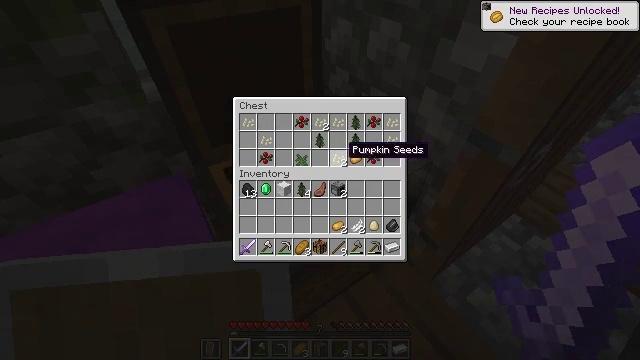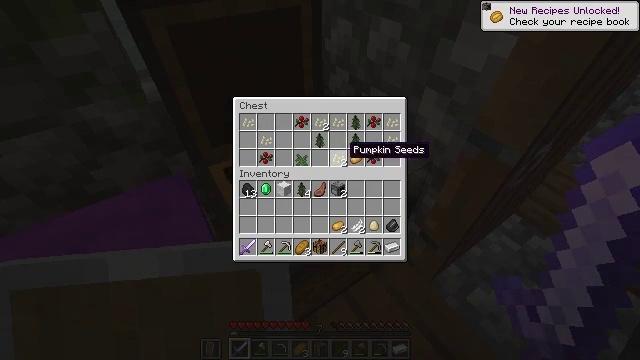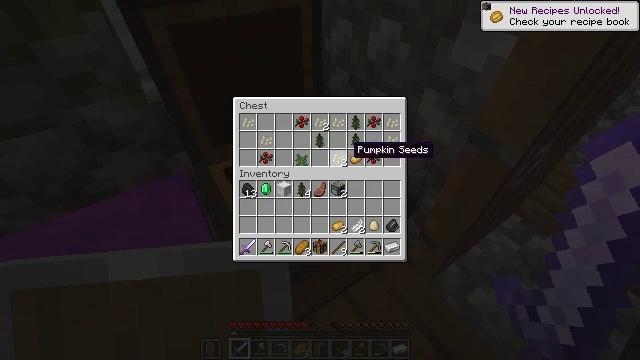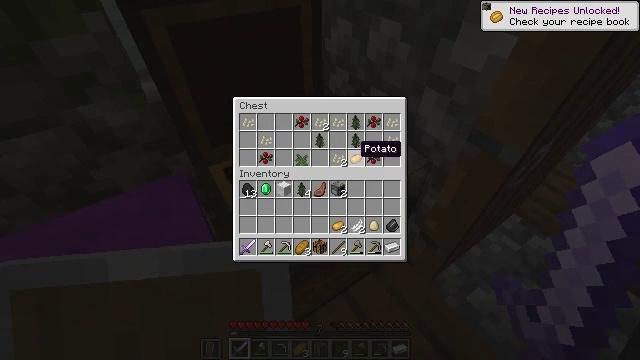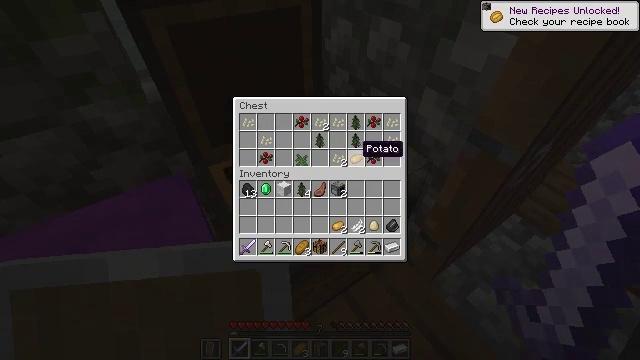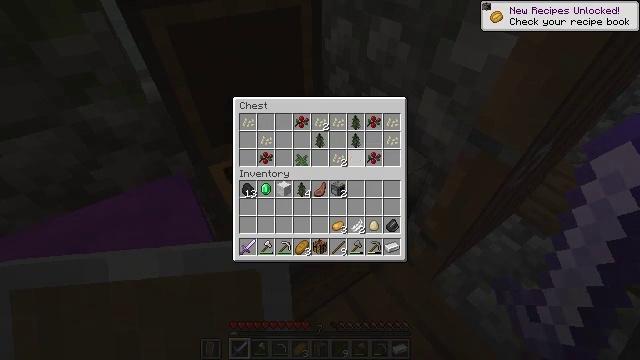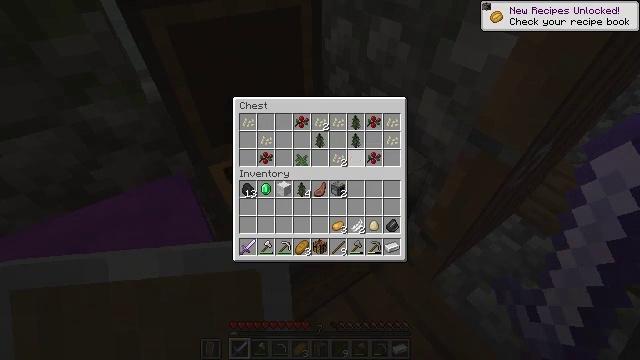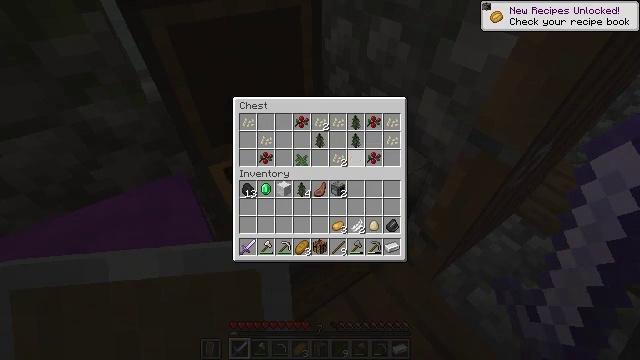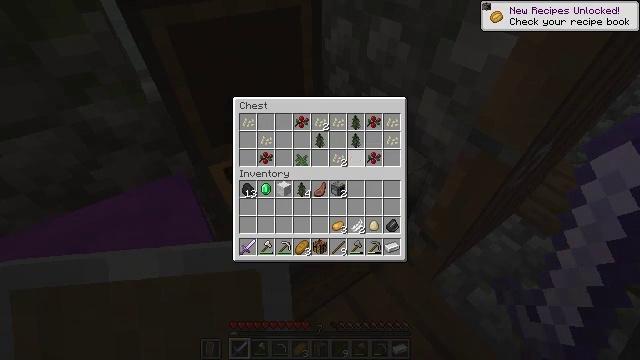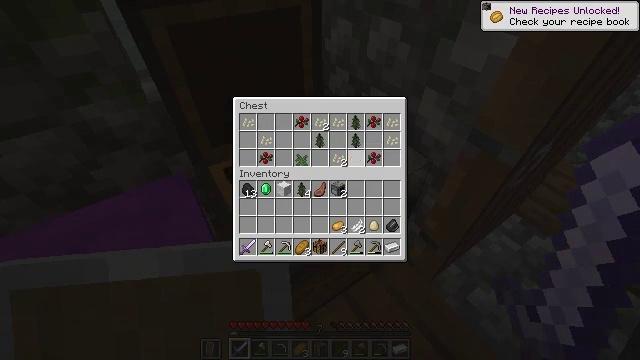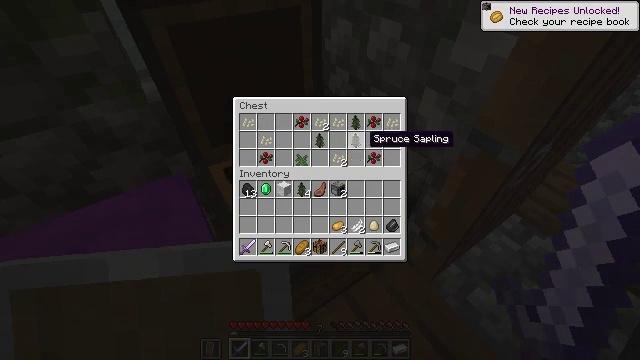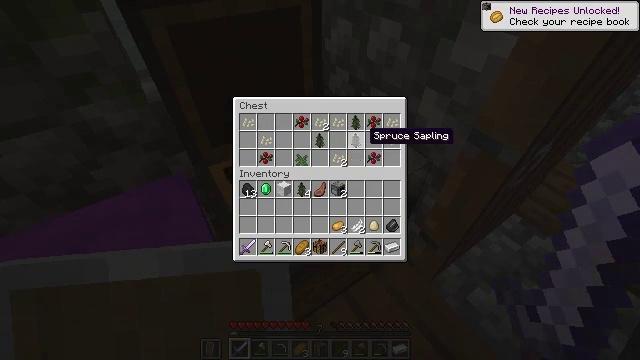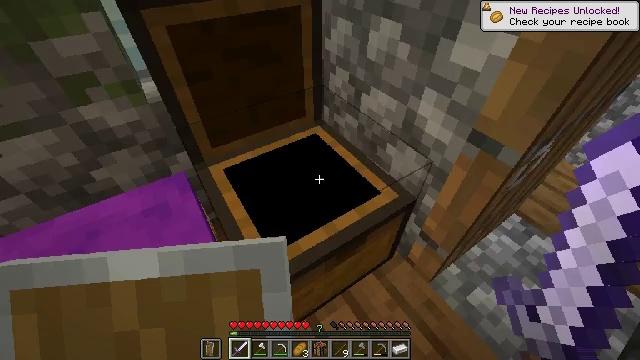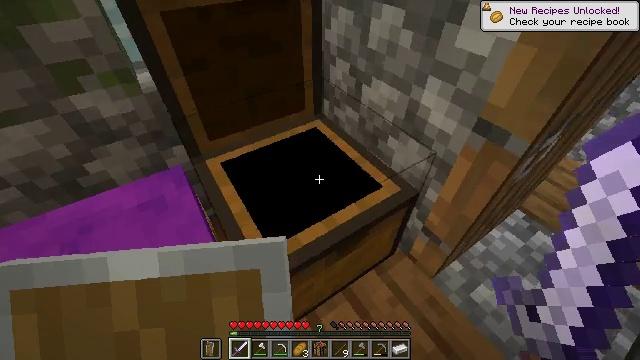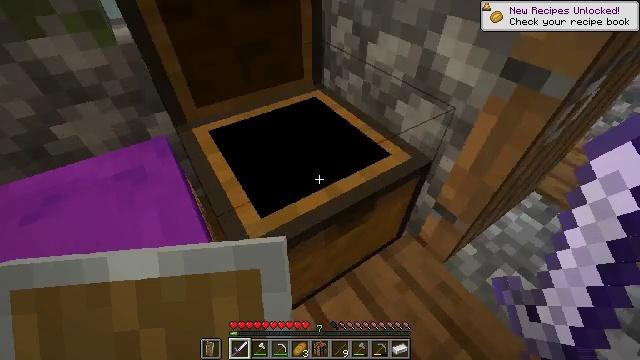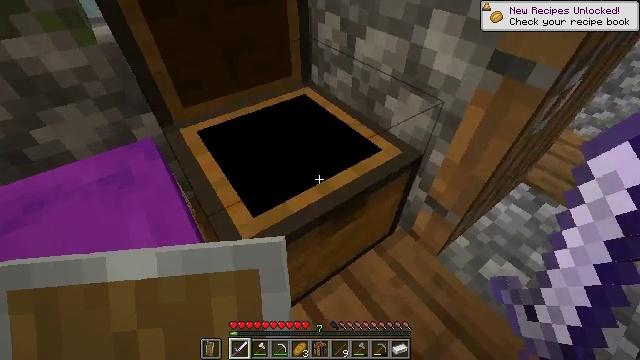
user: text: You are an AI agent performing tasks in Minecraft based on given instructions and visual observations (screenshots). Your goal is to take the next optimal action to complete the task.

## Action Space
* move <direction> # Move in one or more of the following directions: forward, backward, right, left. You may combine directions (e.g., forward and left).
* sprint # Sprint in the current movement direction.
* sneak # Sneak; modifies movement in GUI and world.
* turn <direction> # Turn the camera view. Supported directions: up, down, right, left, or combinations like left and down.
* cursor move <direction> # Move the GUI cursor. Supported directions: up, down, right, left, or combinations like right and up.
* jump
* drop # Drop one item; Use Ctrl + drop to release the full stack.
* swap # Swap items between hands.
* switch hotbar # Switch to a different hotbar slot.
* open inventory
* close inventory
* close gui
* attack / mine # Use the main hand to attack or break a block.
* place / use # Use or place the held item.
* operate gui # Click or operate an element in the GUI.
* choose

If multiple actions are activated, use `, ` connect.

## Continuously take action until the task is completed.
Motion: motion action
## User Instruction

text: Destroy the bookshelf.
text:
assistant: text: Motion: sneak
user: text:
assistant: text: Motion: sneak
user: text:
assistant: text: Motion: sneak, cursor move right
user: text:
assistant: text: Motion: sneak
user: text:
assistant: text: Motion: sneak, operate gui
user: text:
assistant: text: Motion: sneak, operate gui
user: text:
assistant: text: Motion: sneak, operate gui
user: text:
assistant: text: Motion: sneak
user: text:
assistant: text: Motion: sneak
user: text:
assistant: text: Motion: sneak
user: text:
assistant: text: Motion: sneak
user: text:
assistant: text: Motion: sneak
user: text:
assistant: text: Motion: sneak, close gui
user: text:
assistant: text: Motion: sneak
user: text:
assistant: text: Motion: sneak, turn right
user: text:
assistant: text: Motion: sneak, turn right and down
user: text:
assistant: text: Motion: sneak, turn right
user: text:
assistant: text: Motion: turn right
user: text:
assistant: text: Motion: turn right and up
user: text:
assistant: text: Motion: move forward, turn right and up
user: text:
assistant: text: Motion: move forward, turn up
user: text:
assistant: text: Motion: move forward, turn left and up
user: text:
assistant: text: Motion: move forward, turn left and up
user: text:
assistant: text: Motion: move forward
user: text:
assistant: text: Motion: move forward, sprint
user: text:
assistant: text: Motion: move forward, sprint, turn left
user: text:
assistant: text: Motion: move forward, sprint, turn left and up
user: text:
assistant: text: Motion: move forward, sprint, turn left and up
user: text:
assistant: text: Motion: move forward, sprint, turn left
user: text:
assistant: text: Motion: move forward, sprint, turn left